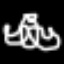
Label: angel